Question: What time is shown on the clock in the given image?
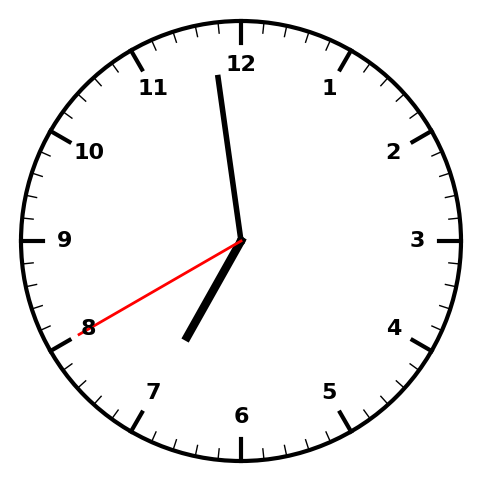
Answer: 06:58:40